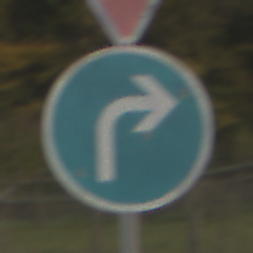
Verkehrszeichen: VorgeschriebeneFahrtrichtungRechts
Zusatzzeichen oben: VorfahrtGewaehren
Umgebung: Outdoor, Nature
Tageszeit: SunriseSunset
Wetter: PartlyCloudy
Licht: Natural
Jahreszeit: NotSpecified
Kontrast: LowContrast